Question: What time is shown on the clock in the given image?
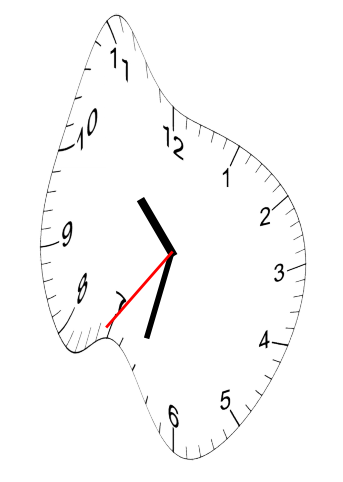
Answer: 10:32:36